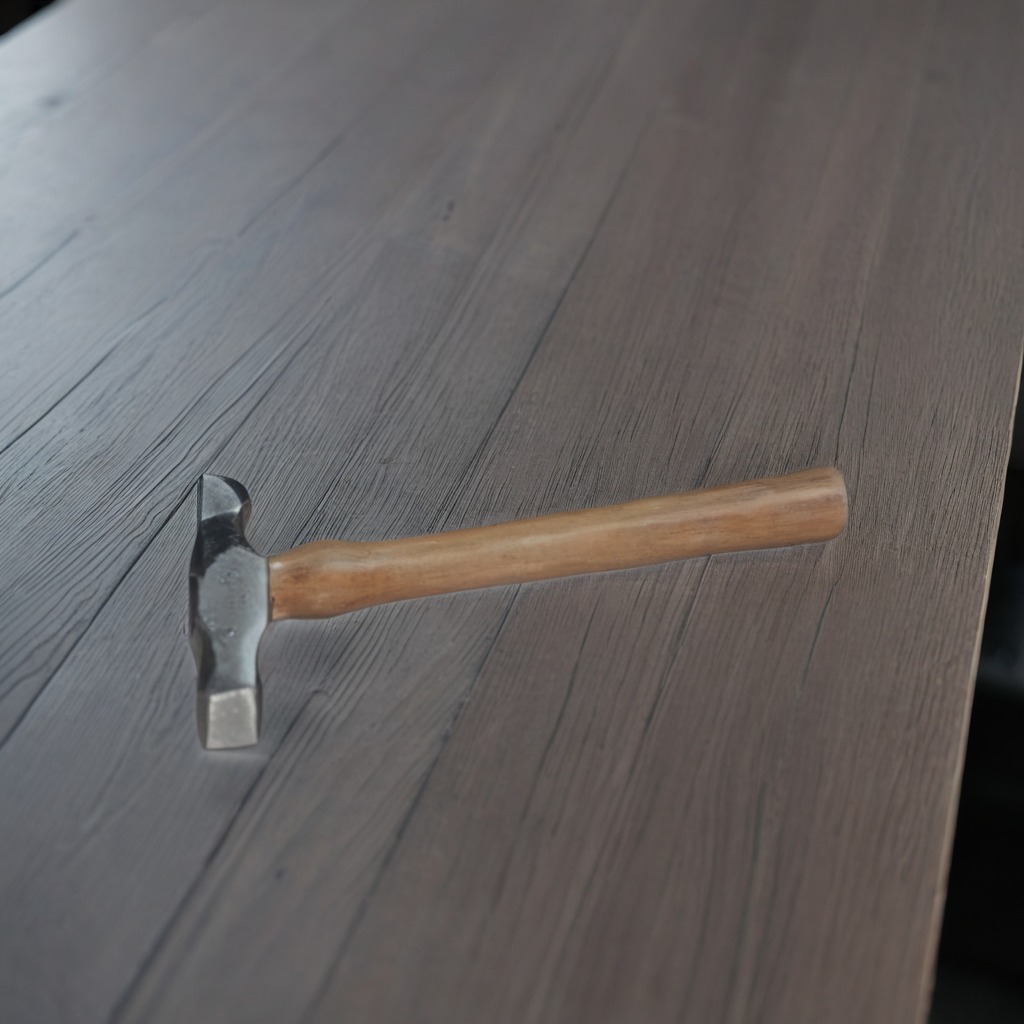
A hammer lies on the table.